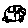
Label: car